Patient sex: F
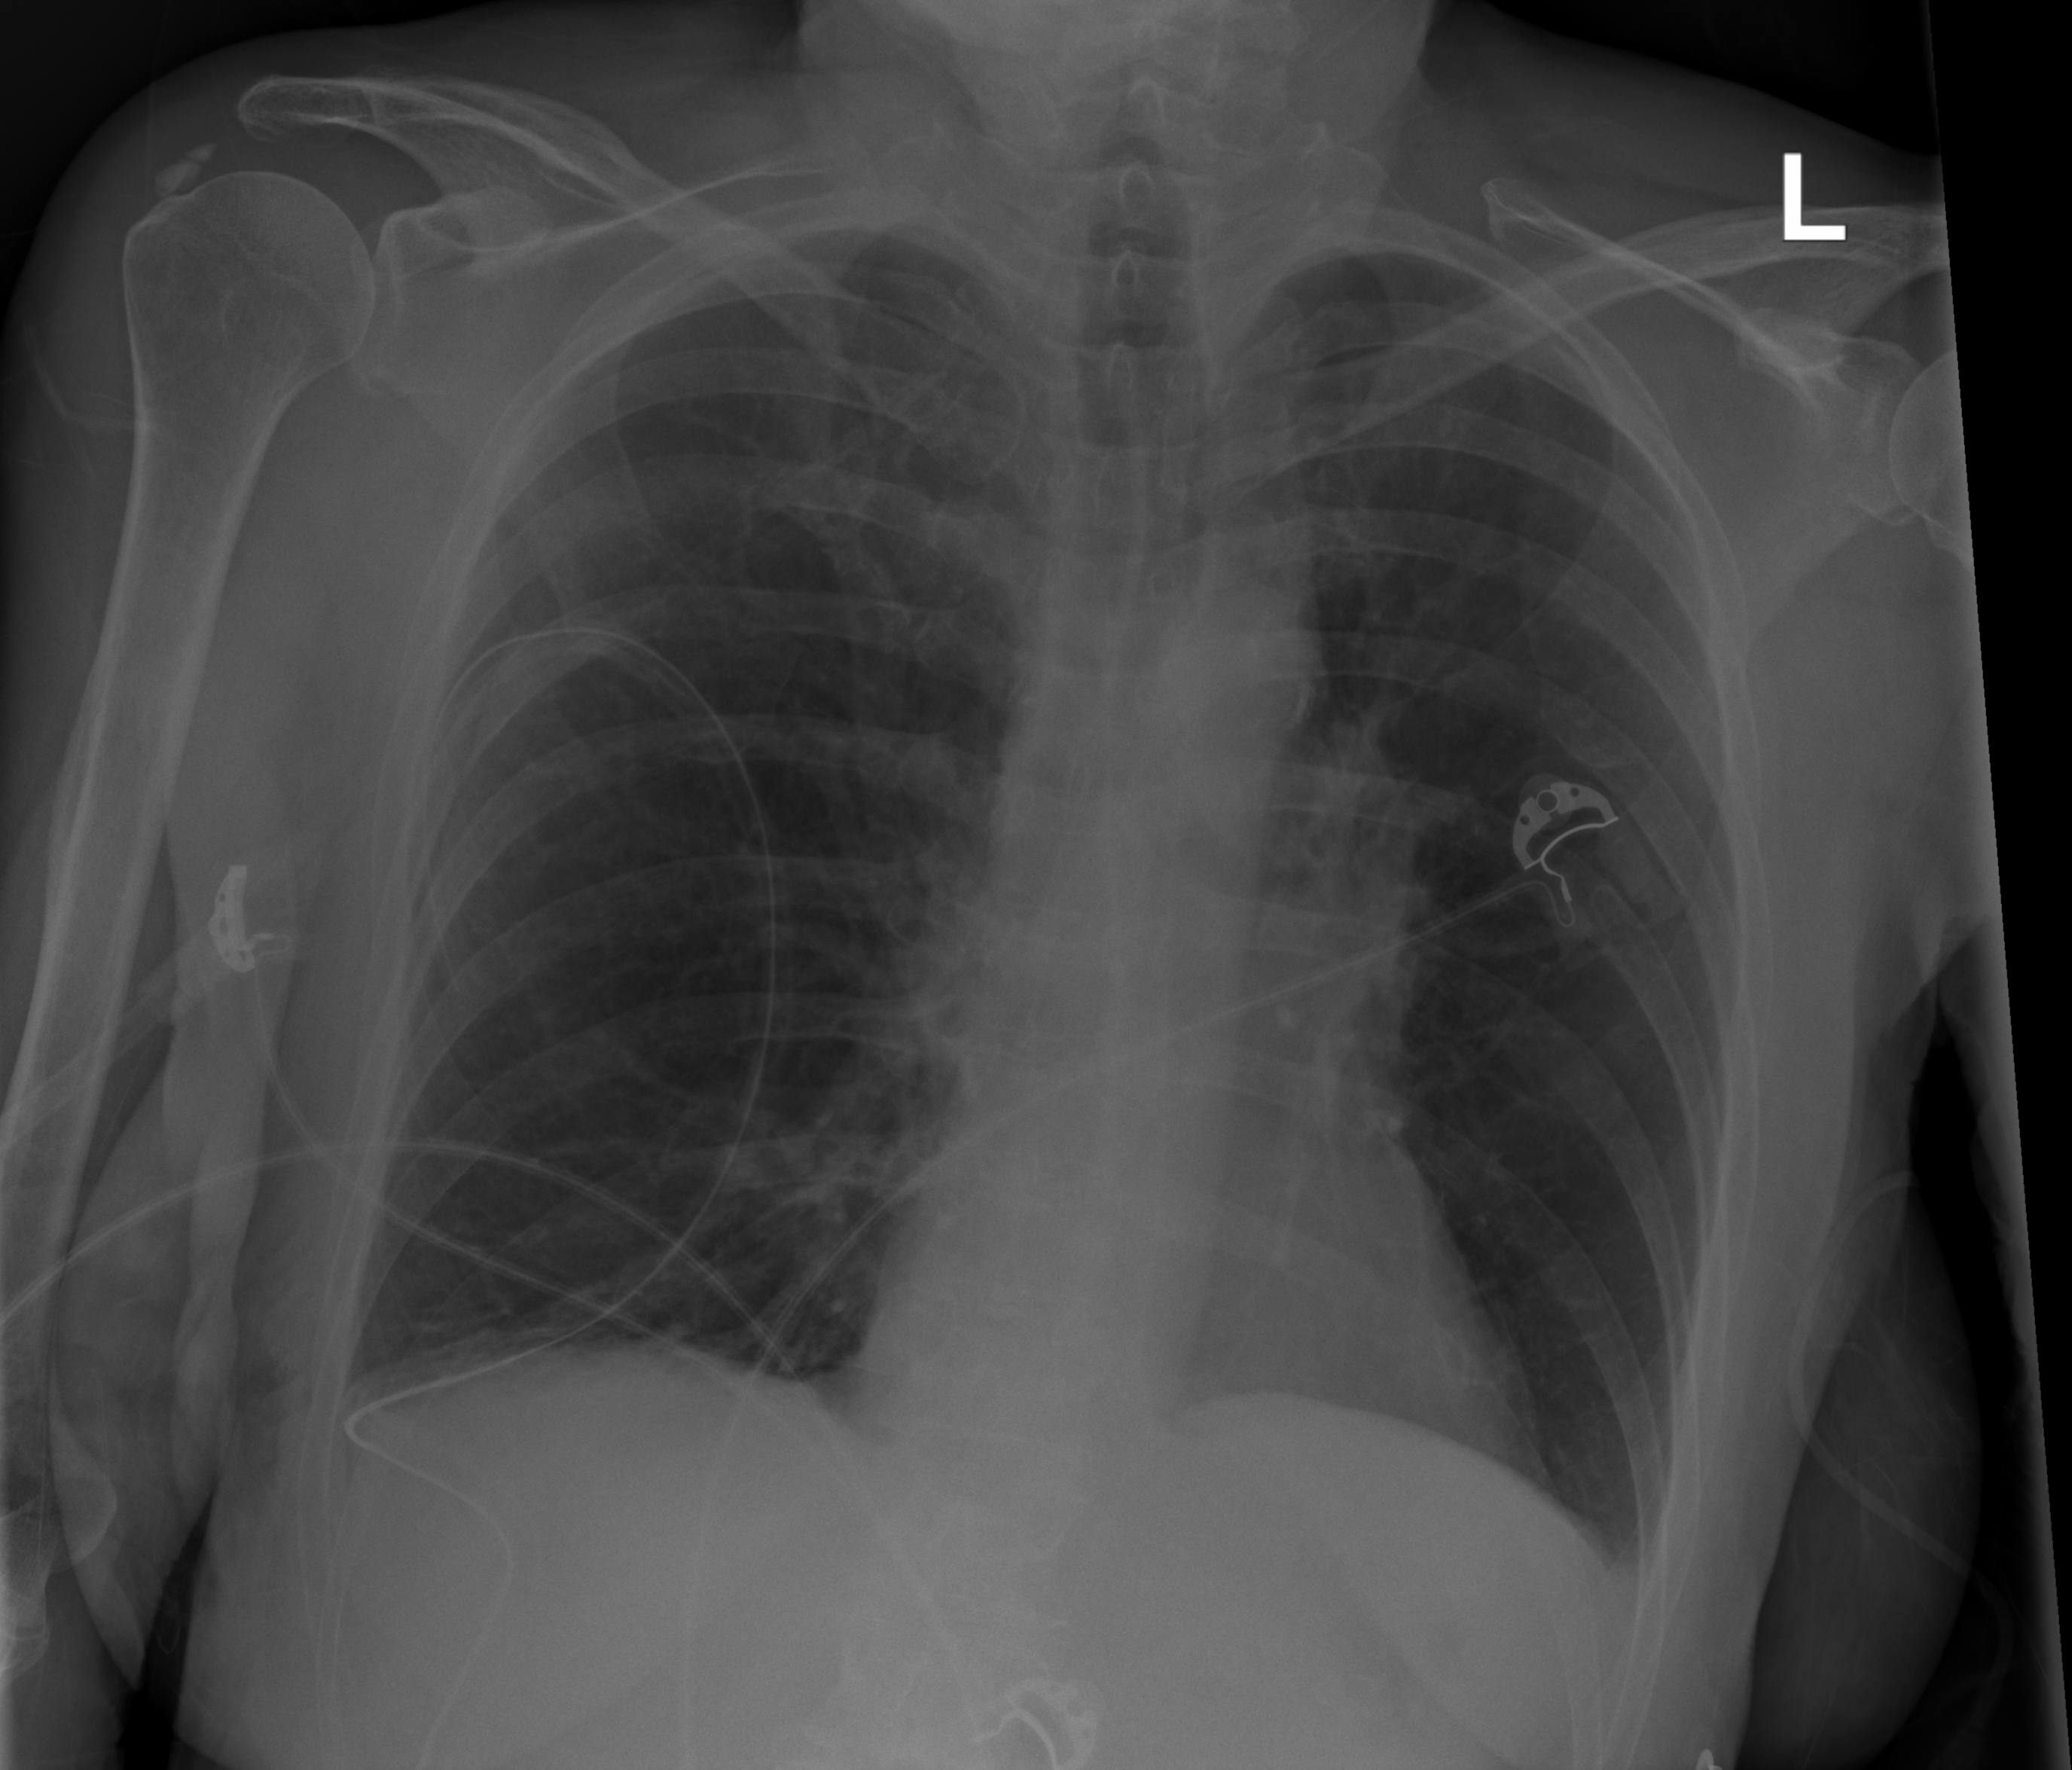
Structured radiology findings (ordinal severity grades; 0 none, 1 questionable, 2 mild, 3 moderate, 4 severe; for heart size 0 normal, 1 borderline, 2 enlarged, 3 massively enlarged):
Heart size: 0
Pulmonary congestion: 0
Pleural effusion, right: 1
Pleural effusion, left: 1
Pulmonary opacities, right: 0
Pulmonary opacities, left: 0
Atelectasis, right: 2
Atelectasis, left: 0